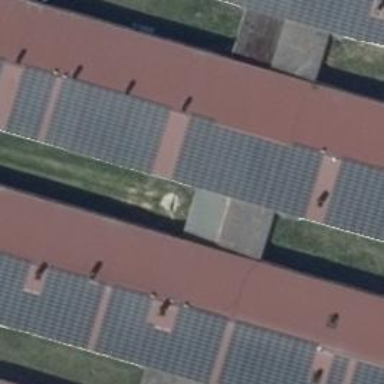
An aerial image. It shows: Solar power generator with photovoltaic panels.